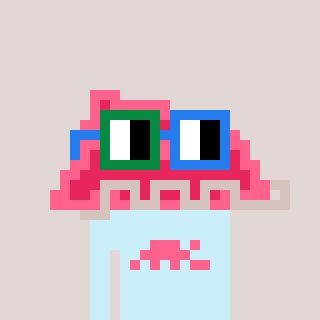
a pixel art character with square green and blue glasses, a retainer-shaped head and a cold-colored body on a warm background